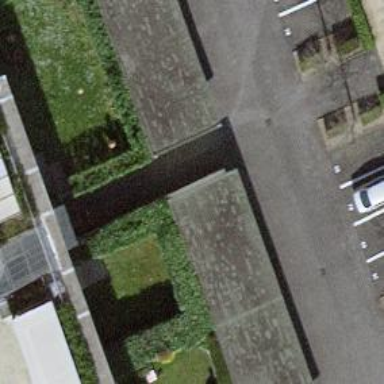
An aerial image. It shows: View of roof of building.